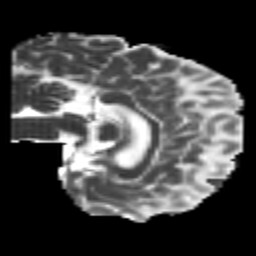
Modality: MD
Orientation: sagittal
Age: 23
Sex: female
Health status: healthy
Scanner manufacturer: philips
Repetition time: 7.477 s
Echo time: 0.08753 s